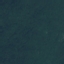
Land use / land cover class: Forest